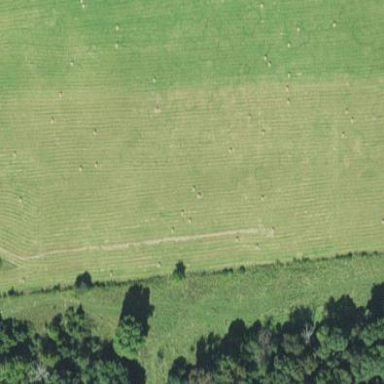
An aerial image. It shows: Farmland with hay crops.